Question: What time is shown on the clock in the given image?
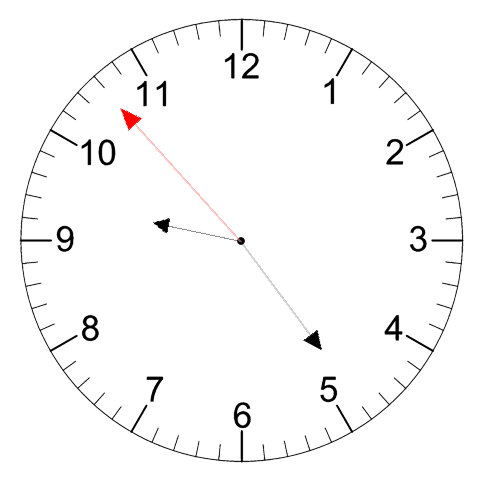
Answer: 09:23:53